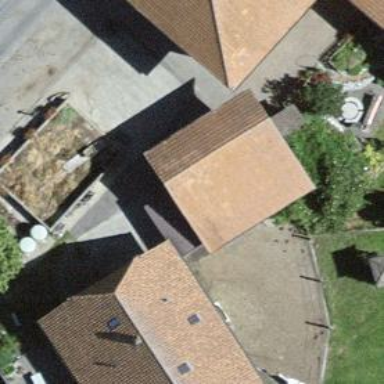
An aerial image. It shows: Barn.